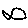
Label: fish